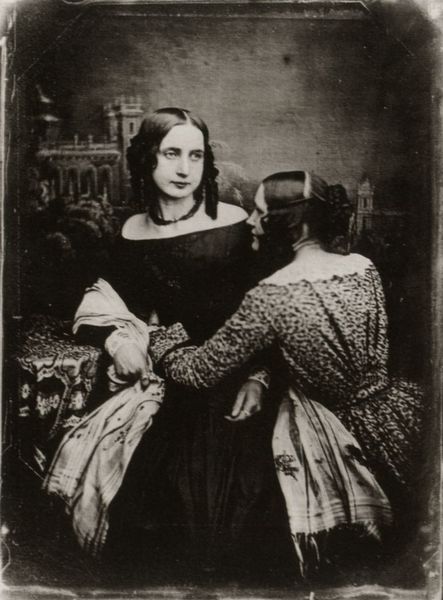
Titel: Anna Henriette Stelzner mit ihrer Freundin Frau von Braunschweig
Künstler: Carl Ferdinand Stelzner
Standort: Hamburg
Institution: Museum für Kunst und Gewerbe
Schlagwörter: dunkel, hand, umhang, weiß, frauen, mädchen, damen, frau, frisur, grau, hintergrund, kleid, kleider, raum, rücken, schwarz, tisch, zimmer, blick, dame, schal, schloss, tuch, muster, alt, jung, arme, augen, halten, kragen, bildnis, hals, hände, portrait, porträt, tischdecke, tischtuch, kirche, haare, interieur, pose, sessel, decke, locken, mittelscheitel, scheitel, schulter, turm, taille, umarmung, italien, zwei, zöpfe, kette, inszenierung, nacken, rand, sepia, zopf, sitzt, atelier, mimik, stola, dekolleté, halskette, zinnen, schwestern, foto, fotografie, photographie, umarmen, burg, türme, schwarz weiss, posieren, photo, knieend, fleckig, postkarte, fotographie, aufnahme, korkenzieherlocken, schwar-weiss, kniet, fauen, umhanf, lichtbild, schumann, scgheitel, 19. jahrhundert, 19. jh., clara, hansband, flächtfrisur, tischdeke